Question: What I'm trying to accomplish is a title which fills its available parent div width, but if its copy doesn't fit in the div it should truncate with ellipsis. Additionally it should also have an icon after it, which shouldn't disappear on truncation, but always show after the ellipsis.
Another requirement is that the parent div should have one or more buttons, of not-specific width, that stay on the far right, but if the div is resized it should truncate the long title, allowing the icon to show next to the ellipsis as I described before.
Visually, my desired result looks like this:

Up until now I've achieved the following:
'''
/* Helper styles not relevant to the example */
/* Simple flag object from @csswizardry */
.flag {
display: table;
width: 100%;
}
.flag .flag__section {
display: table-cell;
vertical-align: middle;
}
/* Right float text from bootstrap */
.text-right {
text-align: right !important;
}
/* Colors for better visibility */
.container {
background-color: #55606d;
color: #333;
padding: 20px;
}
.flag__section--a {
background-color: #22d398;
}
.flag__section--b {
background-color: #91c1f8;
}
.fluid-text__icon {
background-color: #fecb52;
}
/* Styles relevant to the example */
.container {
max-width: 700px;
}
.fluid-text {
text-align: left;
}
.fluid-text__inner {
max-width: 100%;
}
.fluid-text__inner,
.fluid-text__copy {
white-space: nowrap;
overflow: hidden;
text-overflow: ellipsis;
}
.fluid-text__copy,
.fluid-text__icon {
float: left;
}
.fluid-text__copy {
padding-right: 5px;
}
.fluid-text__icon {
margin-top: 30px;
}
/* I'd like to not set explicit max width here */
.title {
max-width: 600px;
}
'''
'''
<div class='container'>
<div class='flag'>
<div class='flag__section flag__section--a fluid-text'>
<div class='fluid-text__inner'>
<h1 class='fluid-text__copy title'>
Lorem ipsum dolor sit amet, consectetur adipisicing elit. Doloremque earum in, voluptas dolorum sit ab modi facere tempora est, sequi molestiae! Commodi vitae sapiente ipsum, nisi facilis impedit aut? Repellendus!
</h1>
<span class='fluid-text__icon'>icon</span>
</div>
</div>
<div class='flag__section flag__section--b text-right'>
<button>ACTION</button>
</div>
</div>
</div>
'''
However, my only concern is that I have to explicitly set '.title' 'max-width' which is not scalable and I would like to avoid it.
Is there any way to do it without js?
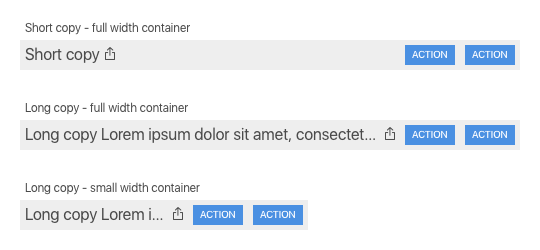
Answer: Flexbox can solve this, we just have to expend the ellipsis to the '.description' div and make a few minor tweaks.
'''
* {
box-sizing: border-box;
}
.parent {
width: 80%;
margin: auto;
display: flex;
justify-content: space-between;
align-items: center;
margin-bottom: 1em;
padding: .5em;
border: 1px solid grey;
}
.description {
display: flex;
align-items: center;
white-space: nowrap;
overflow: hidden;
}
.text {
flex: 1;
white-space: nowrap;
overflow: hidden;
text-overflow: ellipsis;
}
.icon {
flex: 0 0 auto;
background-color: rebeccapurple;
color: white;
padding: .5em;
margin: 0 .25em;
}
.button {
flex: 0 0 auto;
background-color: #ccc;
padding: .5em;
}
'''
'''
<div class="parent">
<div class="description">
<span class="text">Lorem sit amet, consectetur adipisicing elit doloremque earum in, voluptas dolorum sit ab modi facere tempora est, sequi molestiae! Commodi vitae sapiente ipsum, nisi facilis impedit aut? Repellendus!</span>
<span class="icon">I</span>
<span class="icon">I</span>
<span class="icon">I</span>
<span class="icon">I</span>
</div>
<div class="button">
Button
</div>
</div>
<div class="parent">
<div class="description">
<span class="text">Lorem sit amet</span>
<span class="icon">I</span>
<span class="icon">I</span>
</div>
<div class="button">
Button
</div>
</div>
'''